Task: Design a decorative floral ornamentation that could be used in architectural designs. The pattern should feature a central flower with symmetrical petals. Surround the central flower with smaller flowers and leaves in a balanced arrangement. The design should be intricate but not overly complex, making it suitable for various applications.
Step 724:
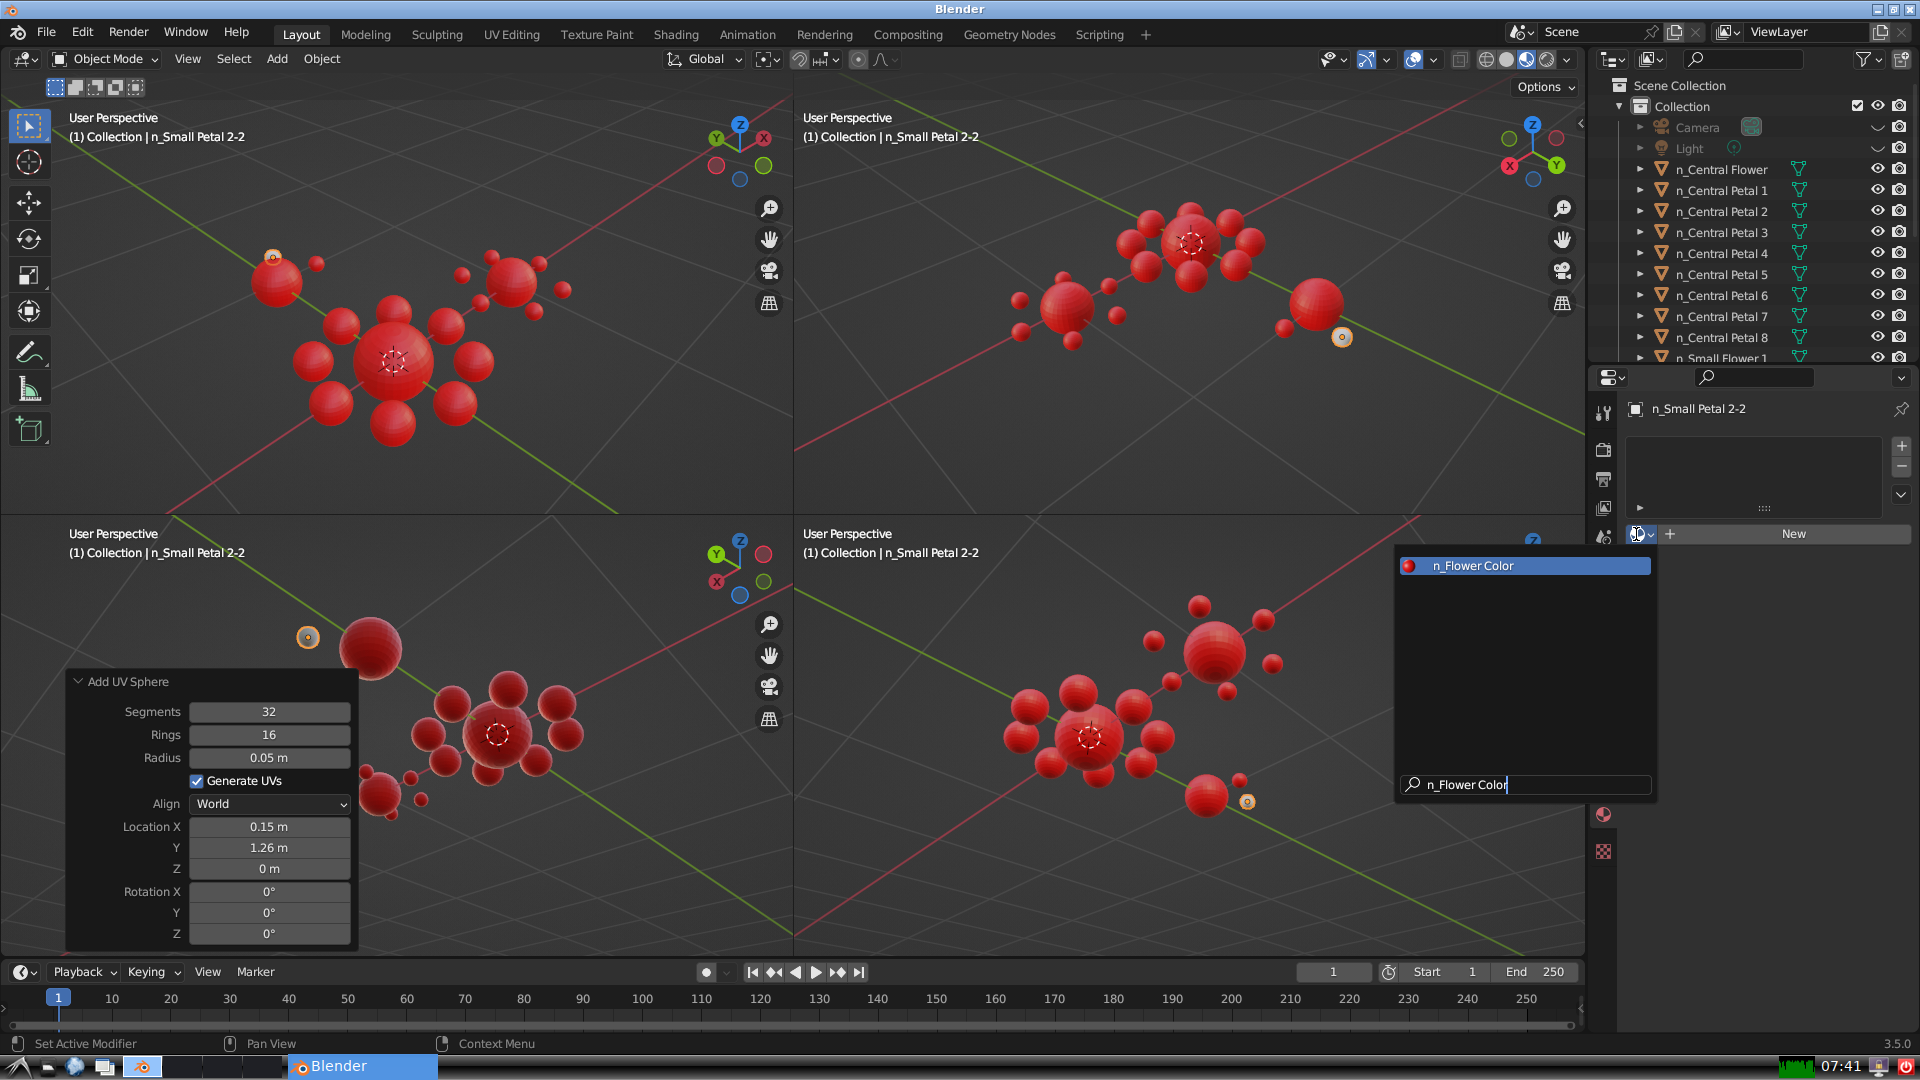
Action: {"key_press": ['Return']}